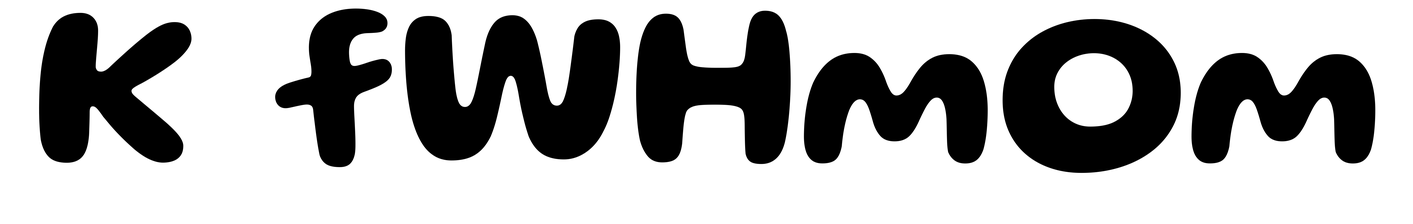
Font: Gluten_SemiBold